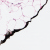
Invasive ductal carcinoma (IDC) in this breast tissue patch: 0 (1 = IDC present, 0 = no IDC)